Question: I have made a .exe installer for my application using Wix, but I'm unable to remove the following Icon for installer dialog.

I would be thankful if you assist me with this.
Unfortunately I could not find any documentation clearly pointing to this issue.
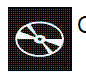
Answer: You must provide an alternate image. The the 'WixStandardBootstrapperApplication' element set the LogoFile and/or LogoSideFile attributes to the paths of the images. You can use path relative to the bundle source file.
The documentation is <URL>. The "Changing the WiX Standard Bootstrapper Application Branding" topic applies.